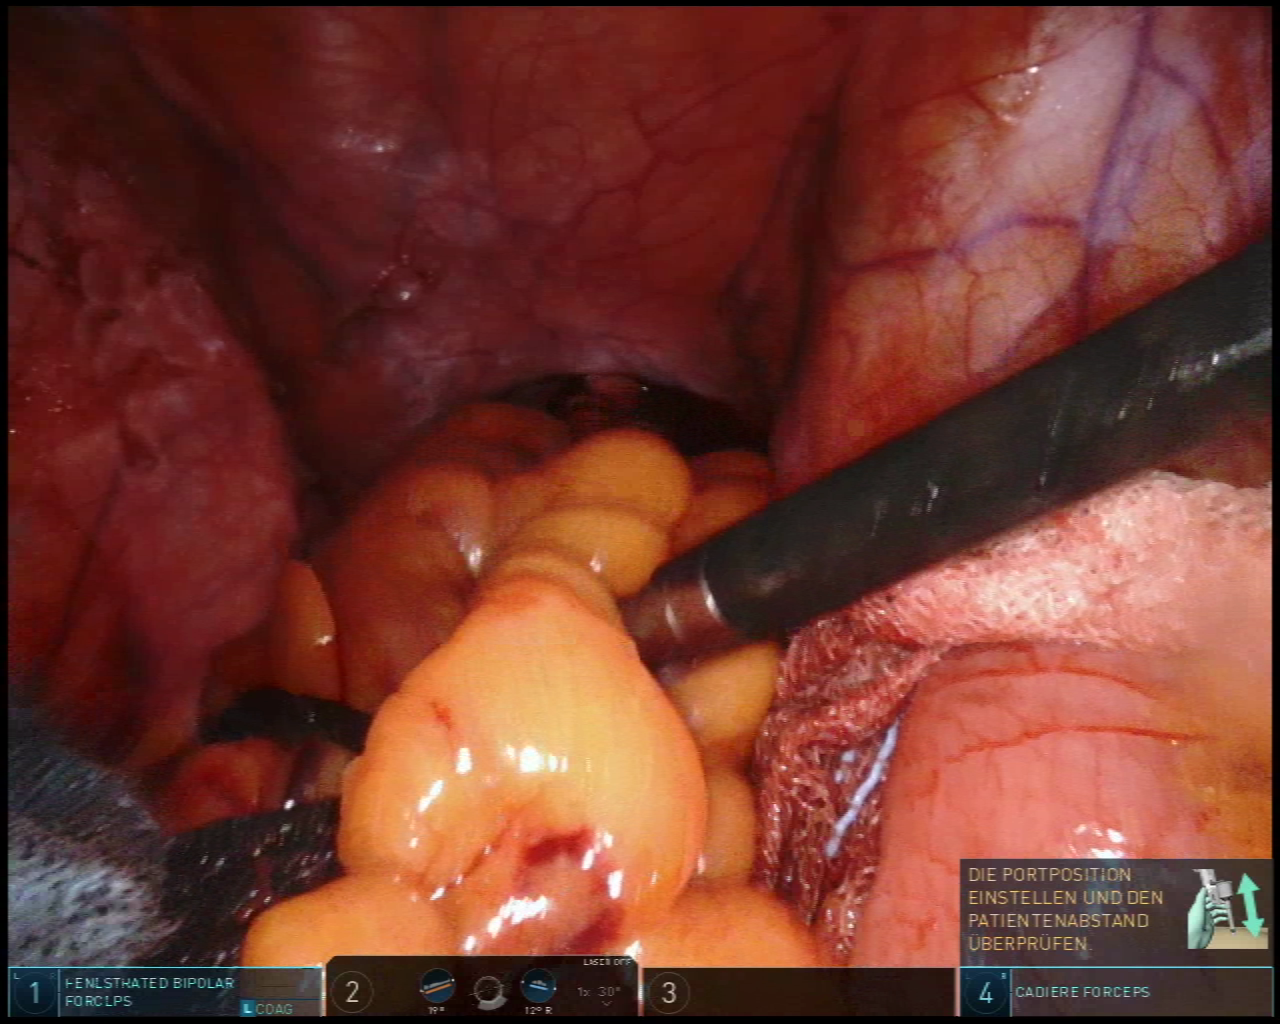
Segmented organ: small_intestine
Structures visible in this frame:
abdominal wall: yes
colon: no
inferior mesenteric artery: no
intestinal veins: no
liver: no
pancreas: no
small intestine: yes
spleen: no
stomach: no
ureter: no
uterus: no
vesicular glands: no